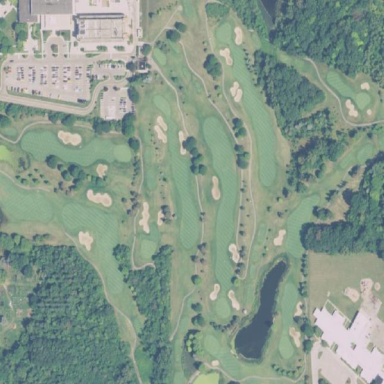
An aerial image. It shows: Golf course.